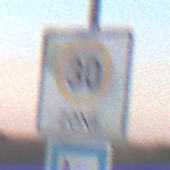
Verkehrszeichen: BeginnZone30
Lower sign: SackgasseRadverkehrFussgaengerDurchlaessig
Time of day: SunriseSunset
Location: Outdoor (Nature)
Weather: Clear
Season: NotSpecified
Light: Natural